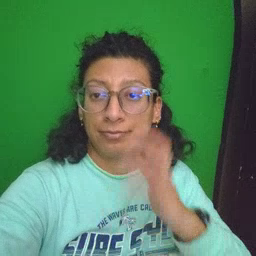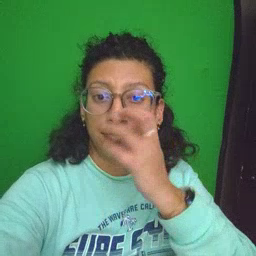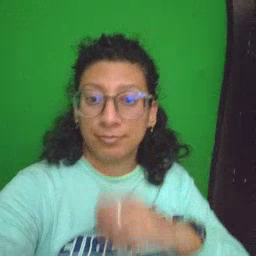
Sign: clown